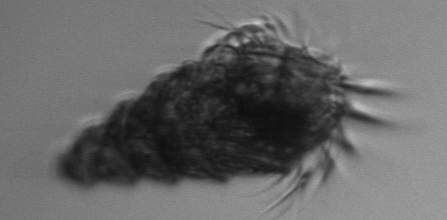
Label: Laboea_strobila